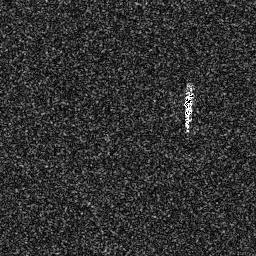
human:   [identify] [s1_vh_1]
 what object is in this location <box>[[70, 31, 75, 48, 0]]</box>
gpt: <ref>1 medium ship at the right</ref>